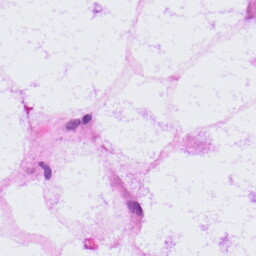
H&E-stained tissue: LymphNode